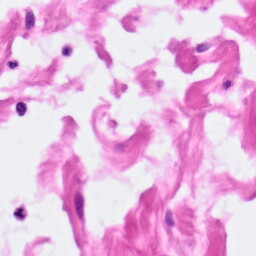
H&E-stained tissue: Pancreatic